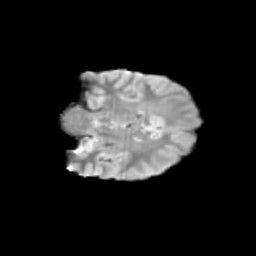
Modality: T2w
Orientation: coronal
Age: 10
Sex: female
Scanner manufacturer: siemens
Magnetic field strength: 3 T
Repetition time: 3.8 s
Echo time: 0.07 s